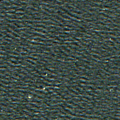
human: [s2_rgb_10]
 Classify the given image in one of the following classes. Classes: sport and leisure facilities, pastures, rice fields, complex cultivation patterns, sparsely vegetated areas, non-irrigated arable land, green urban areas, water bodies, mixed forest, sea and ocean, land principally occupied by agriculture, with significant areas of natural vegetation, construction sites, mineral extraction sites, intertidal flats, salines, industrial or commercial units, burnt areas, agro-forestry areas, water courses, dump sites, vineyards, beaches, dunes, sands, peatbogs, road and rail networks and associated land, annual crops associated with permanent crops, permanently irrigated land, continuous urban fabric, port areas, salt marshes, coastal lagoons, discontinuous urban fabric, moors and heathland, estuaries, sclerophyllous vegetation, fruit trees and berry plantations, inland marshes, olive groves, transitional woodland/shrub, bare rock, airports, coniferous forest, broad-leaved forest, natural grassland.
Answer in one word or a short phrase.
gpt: sea and ocean